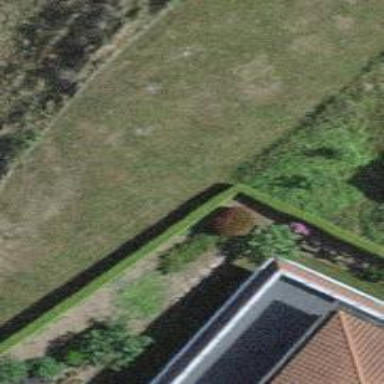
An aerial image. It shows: Hedge acting as barrier.